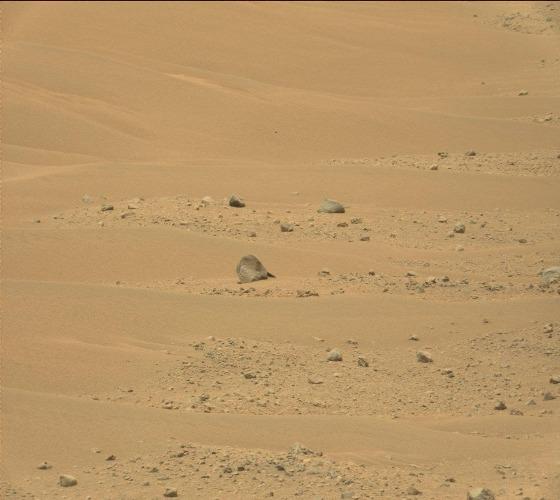
Terrain classes present: Gravel / Sand / Soil, Rock